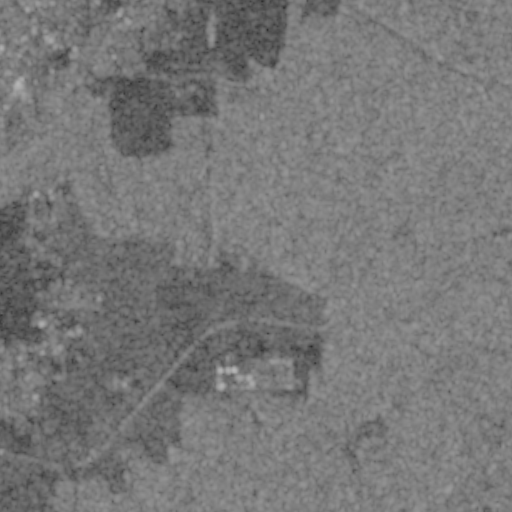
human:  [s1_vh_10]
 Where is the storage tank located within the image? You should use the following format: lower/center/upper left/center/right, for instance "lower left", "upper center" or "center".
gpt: The storage tank is located in the upper left of the image.
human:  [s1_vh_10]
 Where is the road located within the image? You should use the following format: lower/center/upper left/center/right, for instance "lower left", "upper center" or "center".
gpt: There is no road in the image.

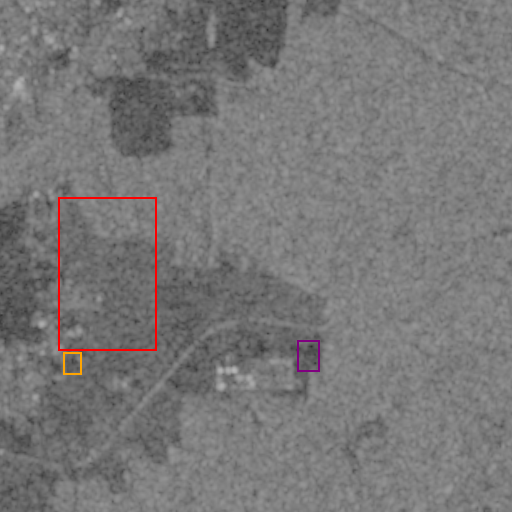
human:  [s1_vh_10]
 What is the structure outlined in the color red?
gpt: The structure outlined in red is a crop field.
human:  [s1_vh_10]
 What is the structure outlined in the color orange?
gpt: The structure outlined in orange is a park.
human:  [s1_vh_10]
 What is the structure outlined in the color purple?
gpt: The structure outlined in purple is a parking lot.
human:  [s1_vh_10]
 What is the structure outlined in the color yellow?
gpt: There is no yellow outline.